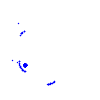
Particle: electron